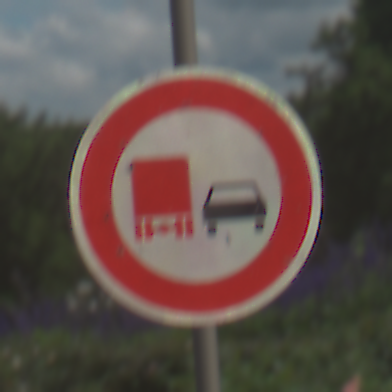
Verkehrszeichen: UeberholverbotKraftfahrzeuge
Umgebung: Outdoor, Nature
Tageszeit: Midday
Wetter: PartlyCloudy
Licht: Natural
Jahreszeit: NotSpecified
Kontrast: HighContrast